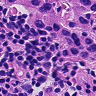
Metastatic tissue present: yes